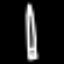
Label: pencil